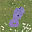
Label: 8